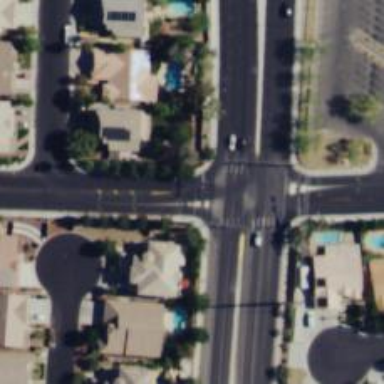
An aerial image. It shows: Solid stop line on the road.